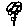
Label: flower